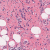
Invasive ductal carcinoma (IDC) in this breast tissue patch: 1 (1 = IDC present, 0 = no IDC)